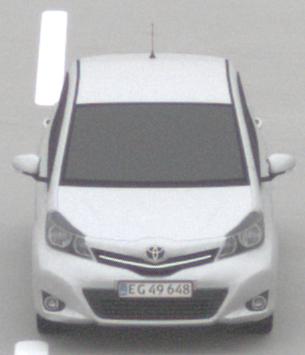
Make: Toyota
Model: Yaris 1.0
Detailed model: Yaris (XP9)
Model produced from: 2009/01
Model produced until: 2010/10
Doors: 3
Color: white
Road condition: dry road
Daytime: midday
Contrast: low contrast